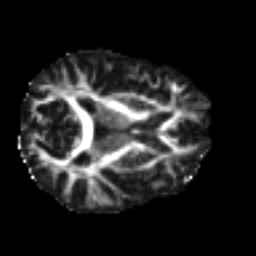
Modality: FA
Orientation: axial
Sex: male
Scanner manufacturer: ge
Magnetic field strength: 3 T
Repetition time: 7 s
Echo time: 0.08 s